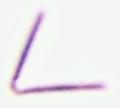
Label: Thalassionema